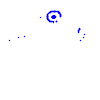
Particle: kaon